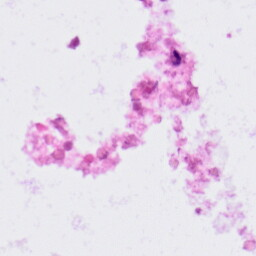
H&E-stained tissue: Colon